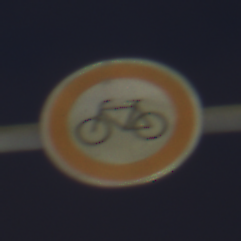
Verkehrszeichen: VerbotRadverkehr
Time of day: Night
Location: Outdoor (Urban)
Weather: PartlyCloudy
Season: NotSpecified
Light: Artificial